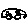
Label: car